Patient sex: M
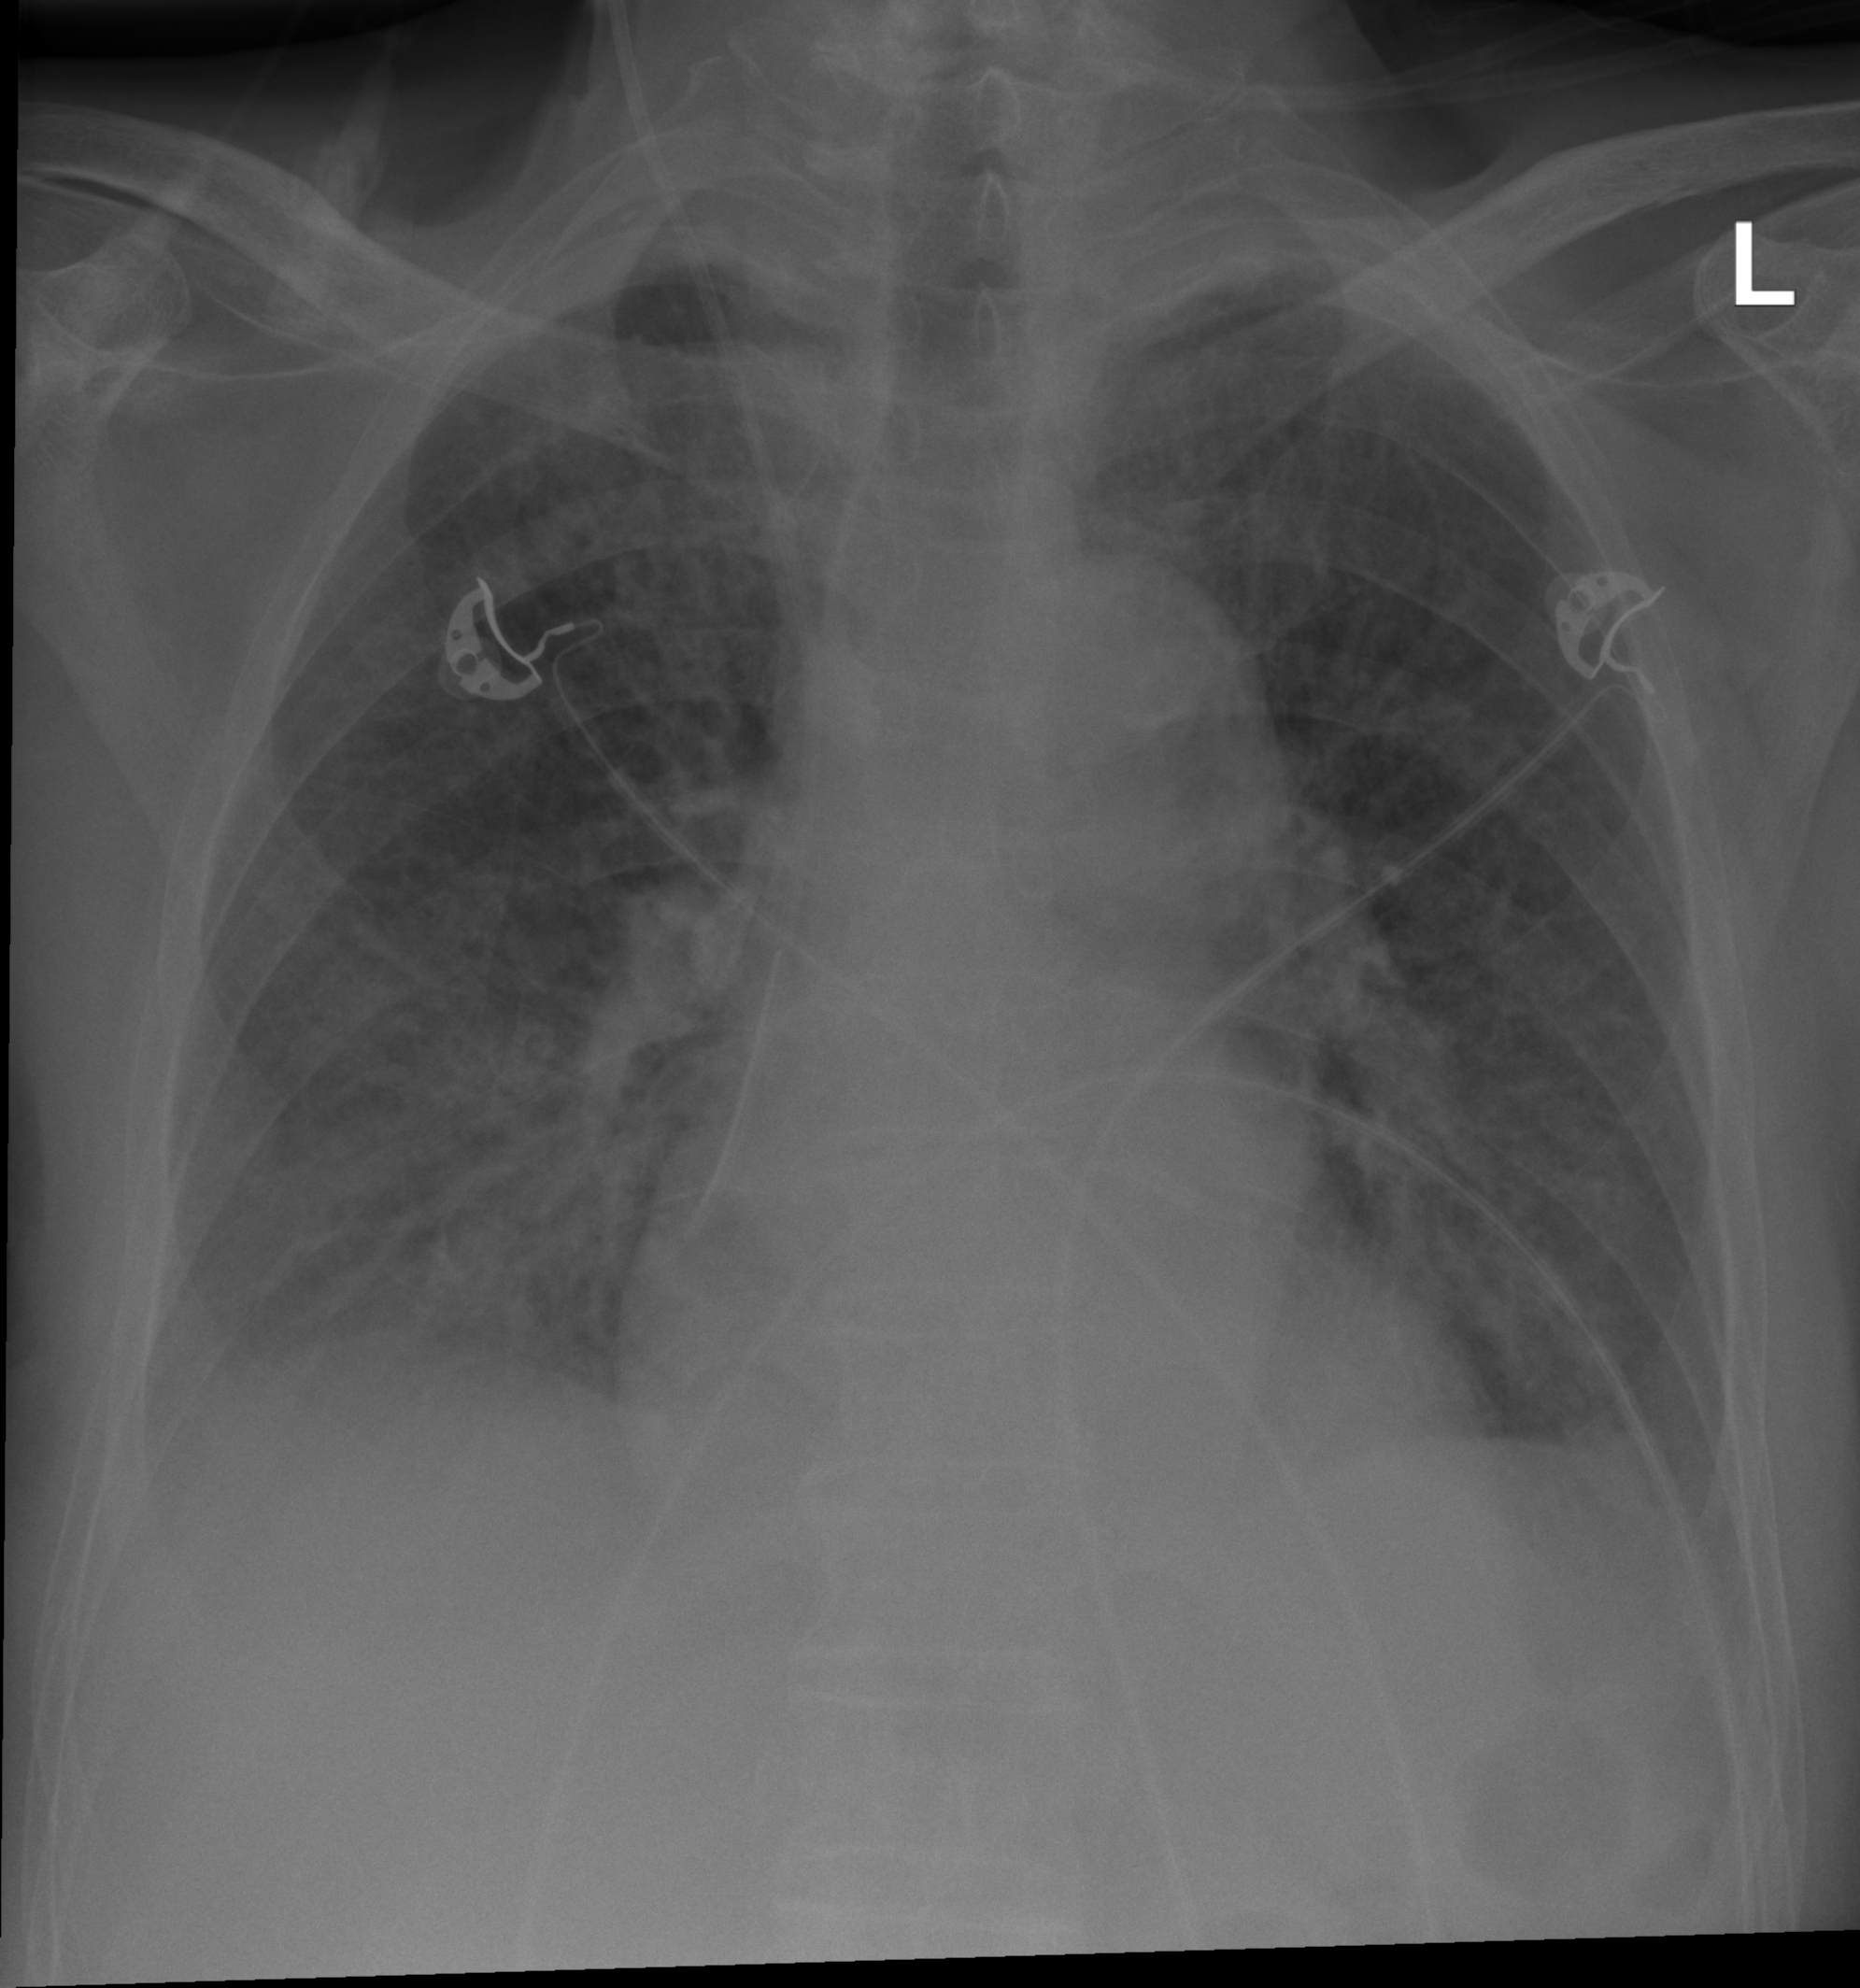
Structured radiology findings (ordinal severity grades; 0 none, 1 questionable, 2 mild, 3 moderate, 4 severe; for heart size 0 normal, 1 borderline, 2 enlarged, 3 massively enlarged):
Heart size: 2
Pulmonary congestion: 2
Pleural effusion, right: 2
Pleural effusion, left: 2
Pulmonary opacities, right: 2
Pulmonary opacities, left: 0
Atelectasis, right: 2
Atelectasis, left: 2